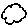
Label: cloud